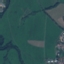
Land use / land cover class: Pasture